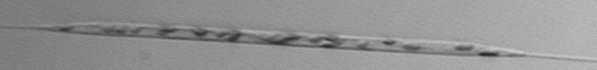
Label: Rhizosolenia